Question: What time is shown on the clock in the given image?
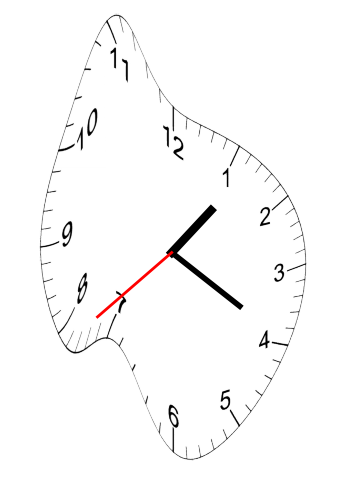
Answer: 01:19:38